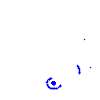
Particle: pion